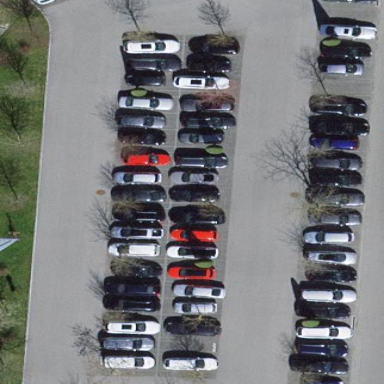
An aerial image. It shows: Parking area with asphalt surface.